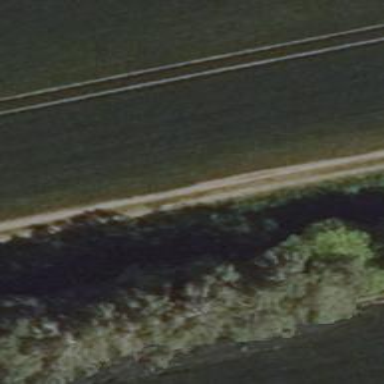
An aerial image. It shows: Track with grade 4 track type.